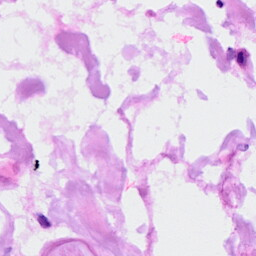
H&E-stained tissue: Ovarian